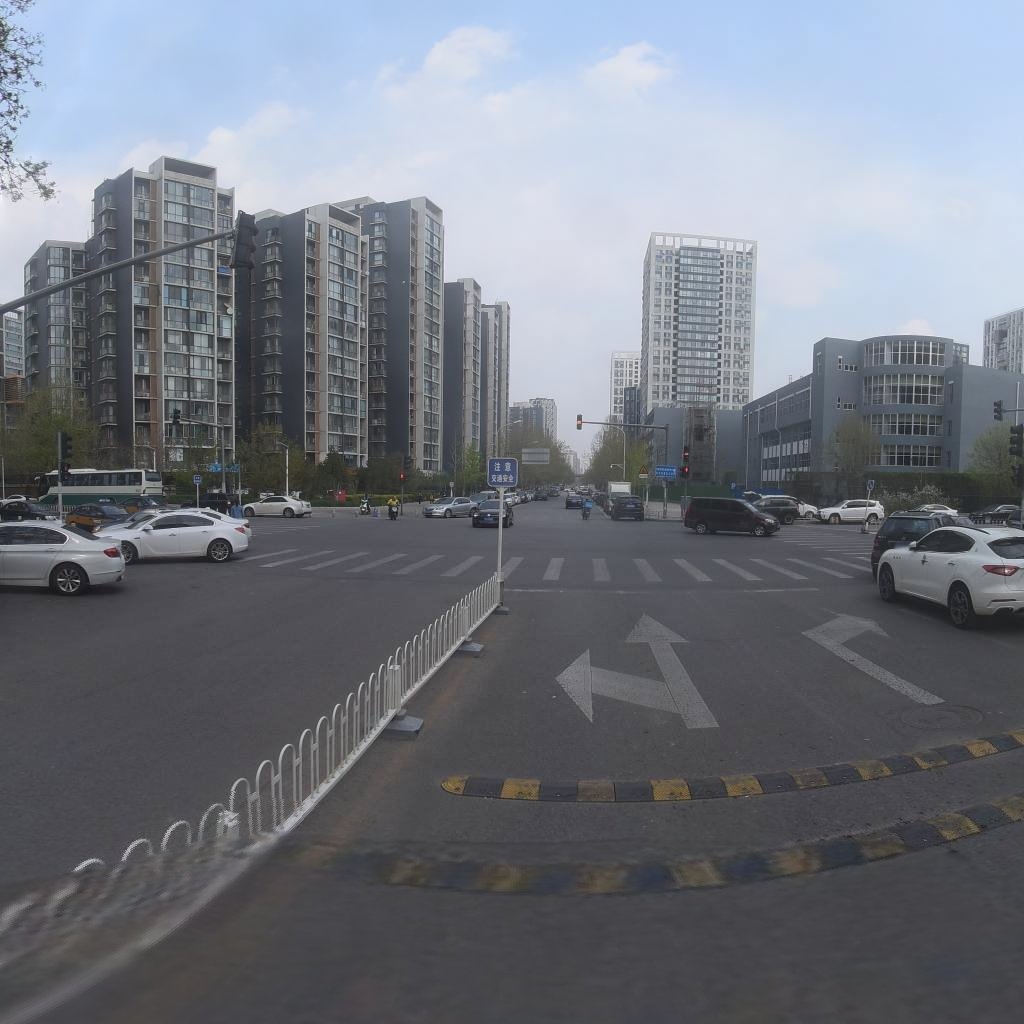
Region: Chaoyang
Road damage annotations: longitudinal crack, manhole cover